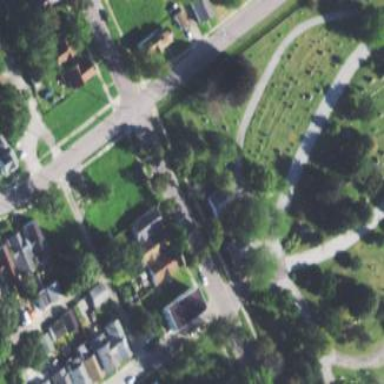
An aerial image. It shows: Cemetery.